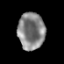
Tissue: prostate
Cell type: T cells
Senescence score: 0.3615
Nuclear area (px): 975
Mean DAPI intensity: 131.675